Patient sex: F
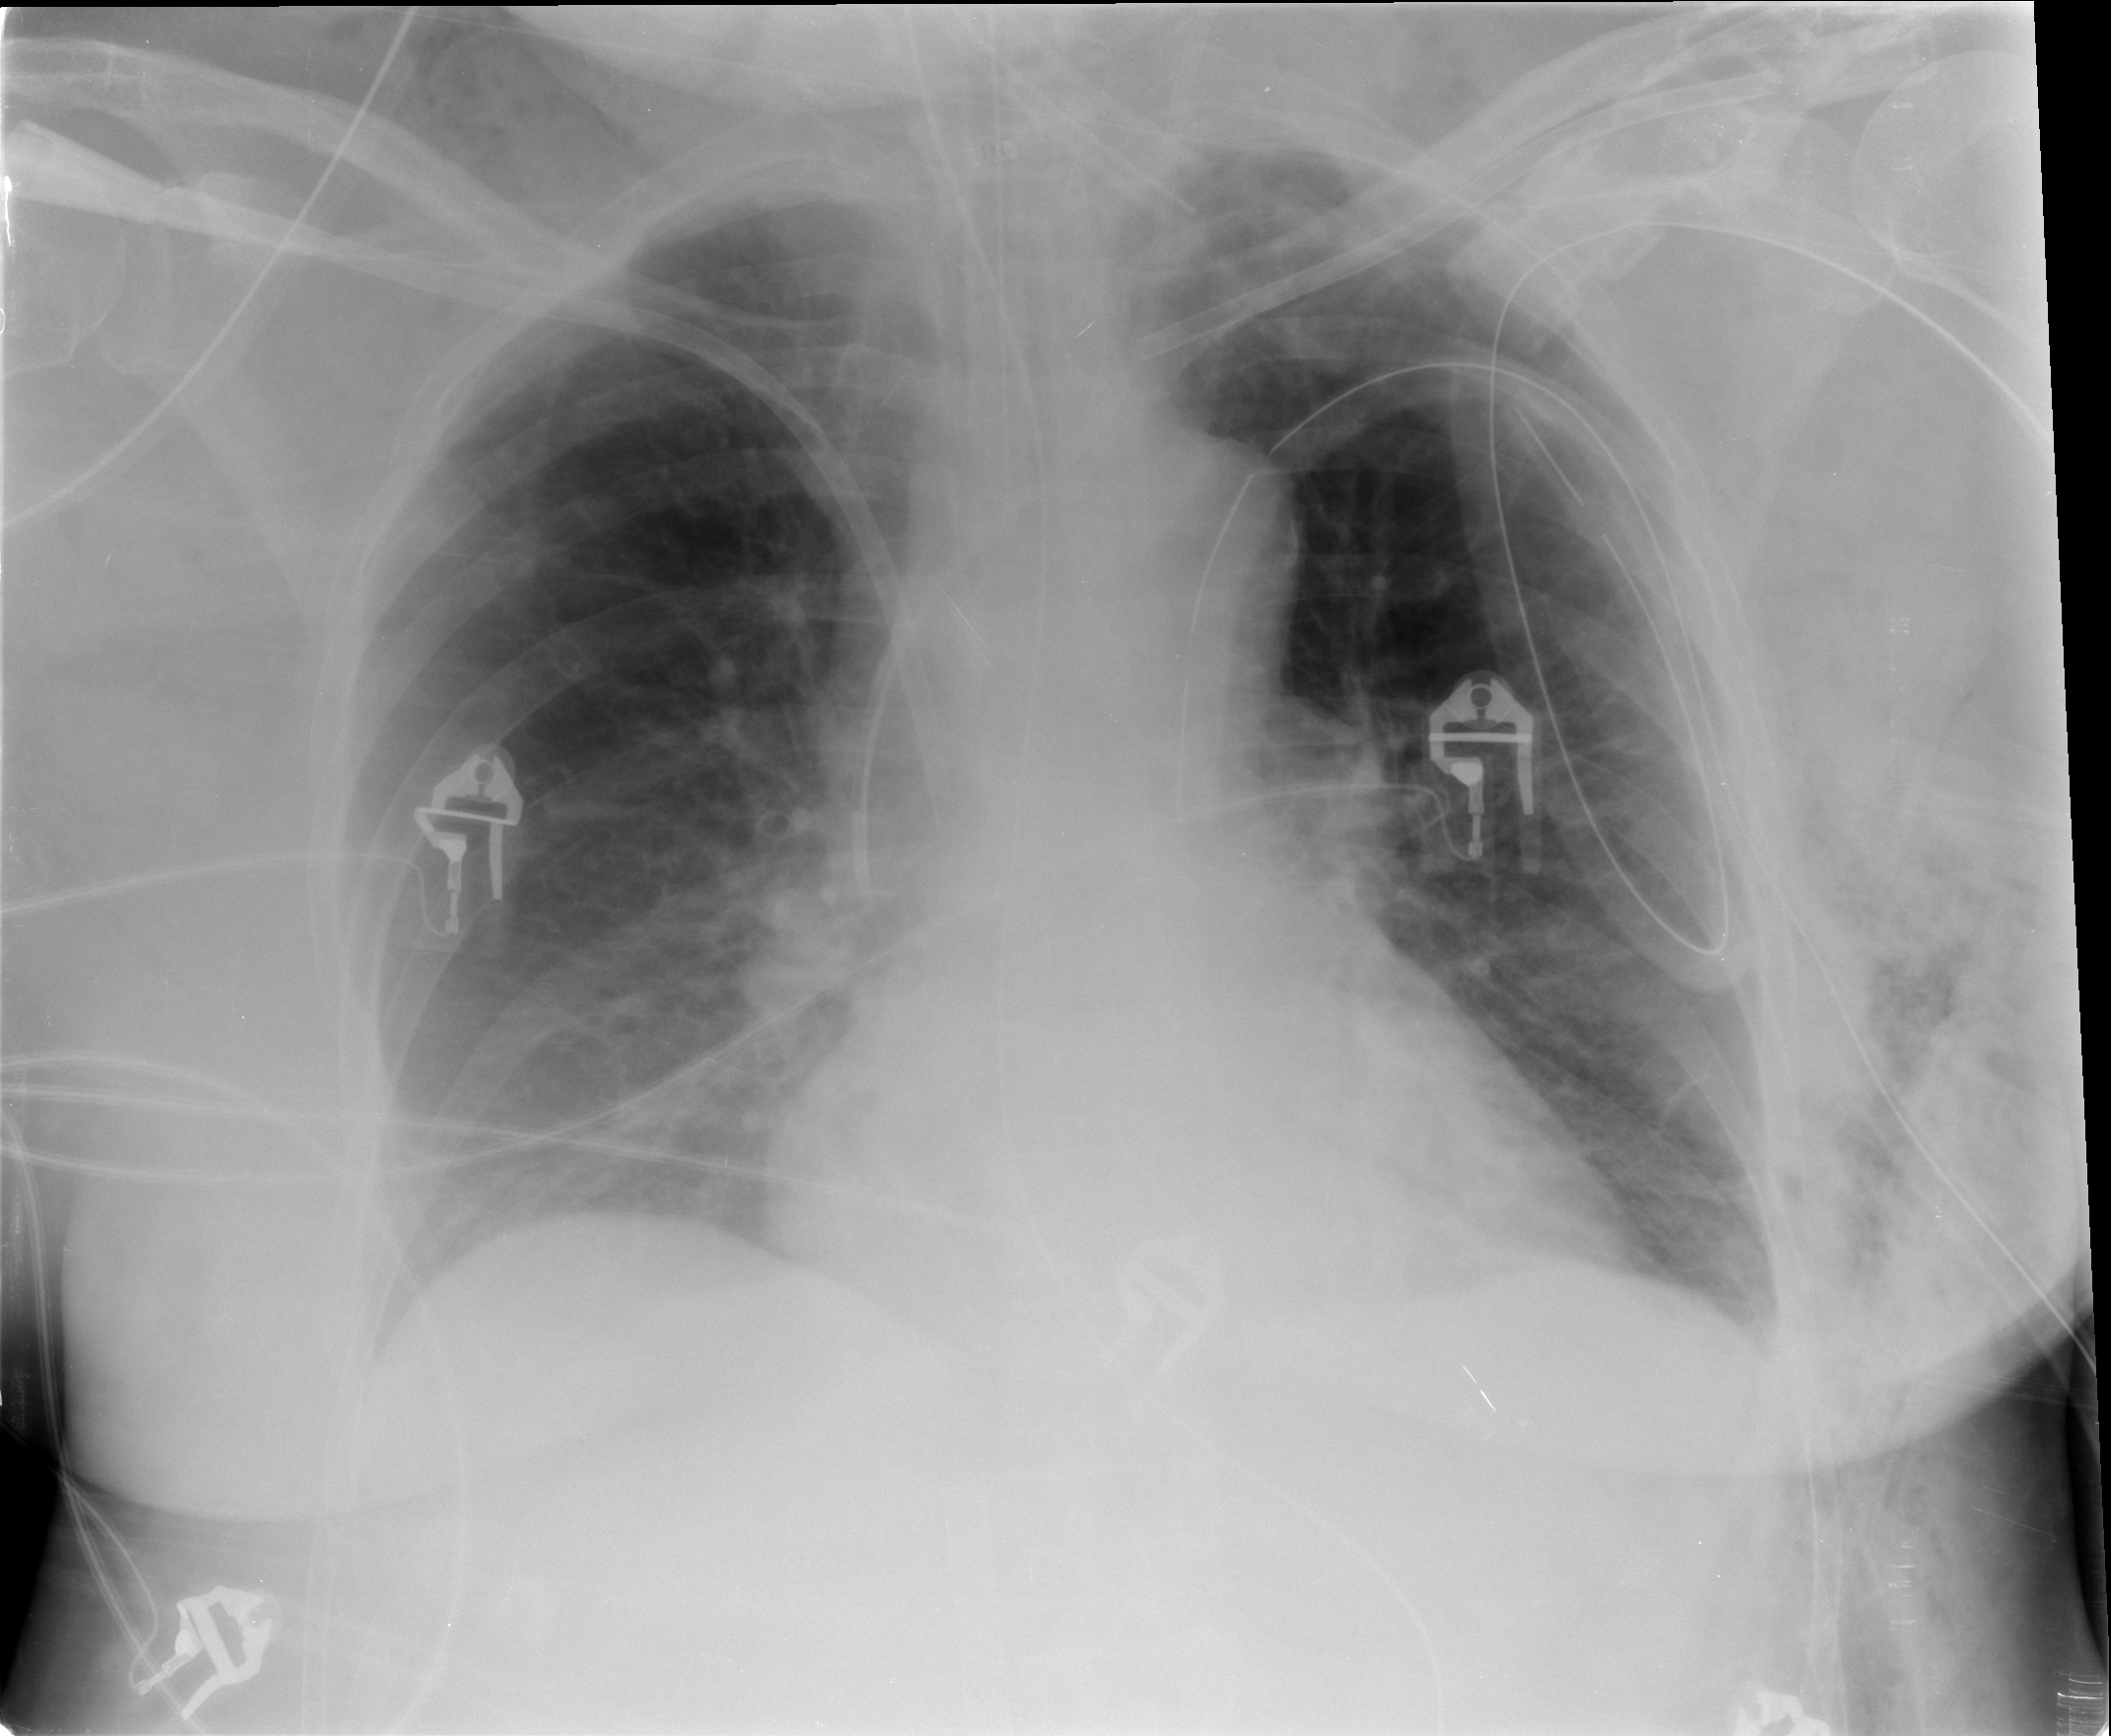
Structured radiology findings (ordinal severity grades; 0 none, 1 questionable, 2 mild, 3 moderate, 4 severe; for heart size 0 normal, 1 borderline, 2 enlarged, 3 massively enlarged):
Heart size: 0
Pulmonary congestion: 2
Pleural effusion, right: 1
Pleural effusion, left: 1
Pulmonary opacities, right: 0
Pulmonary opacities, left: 0
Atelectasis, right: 2
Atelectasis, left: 2